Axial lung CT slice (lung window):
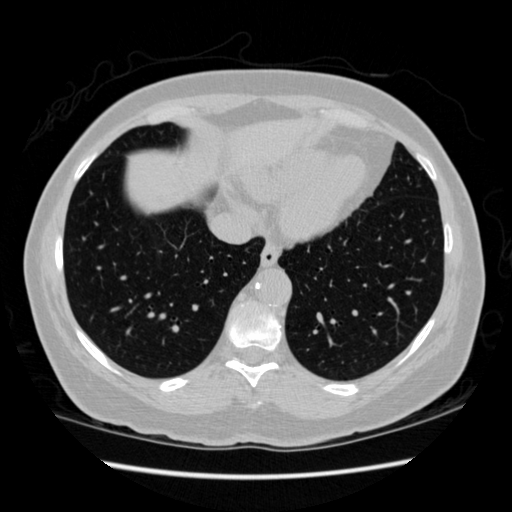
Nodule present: no